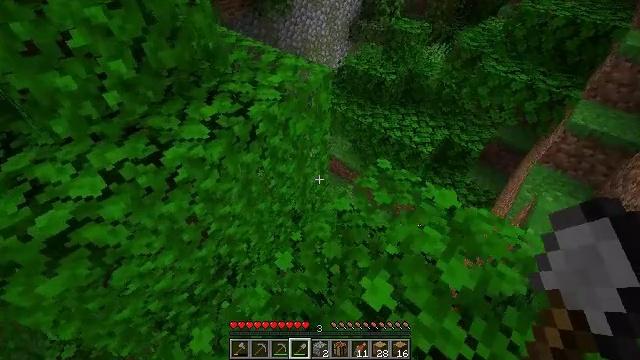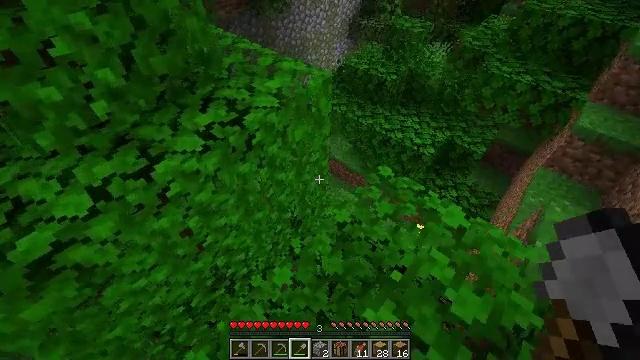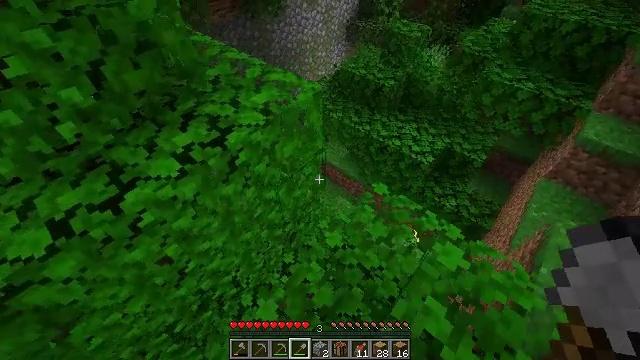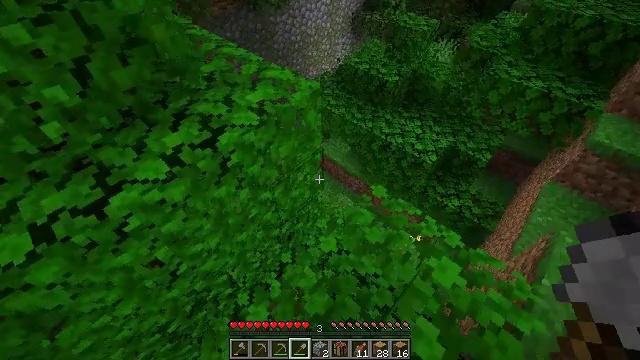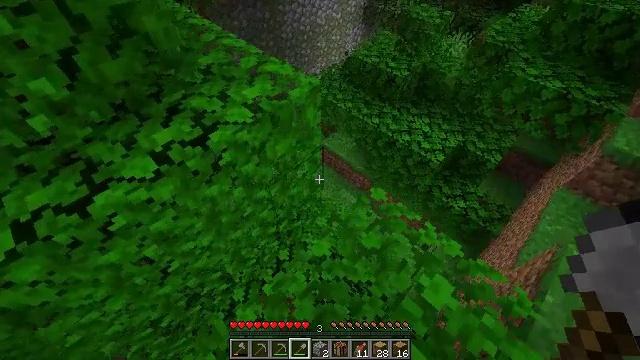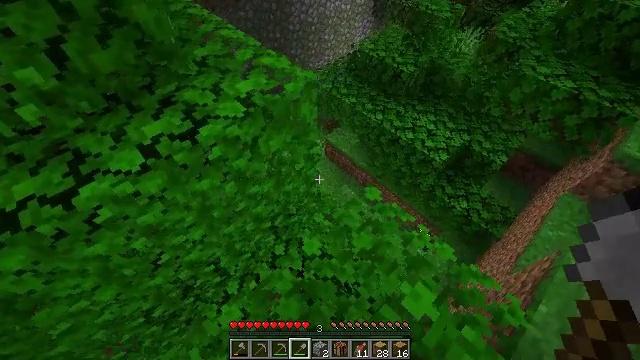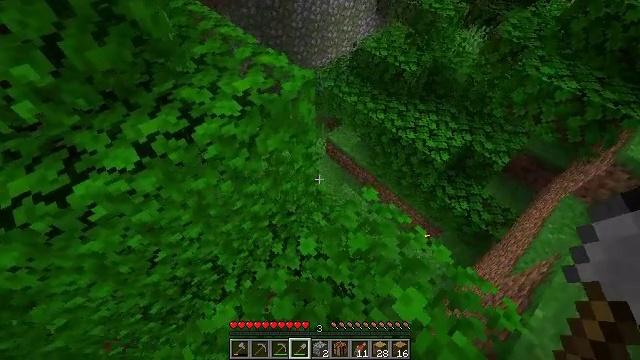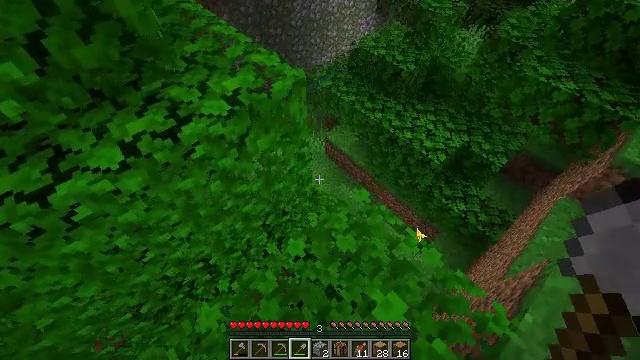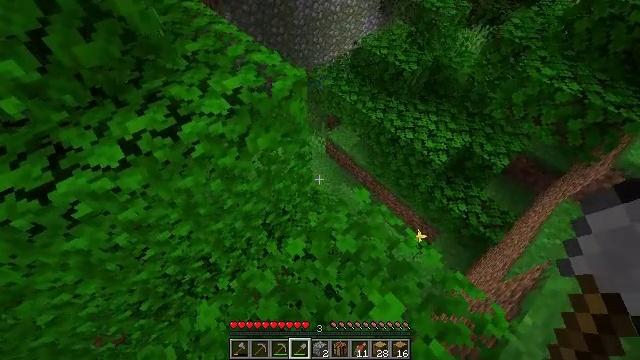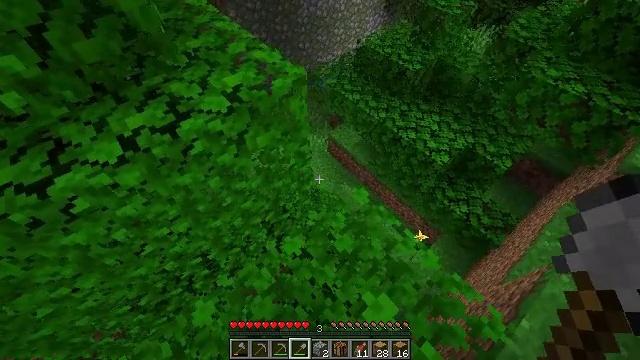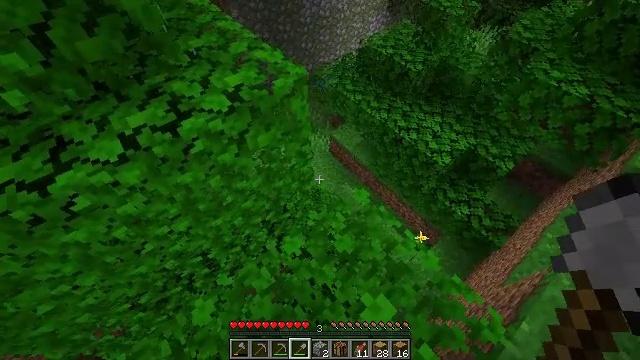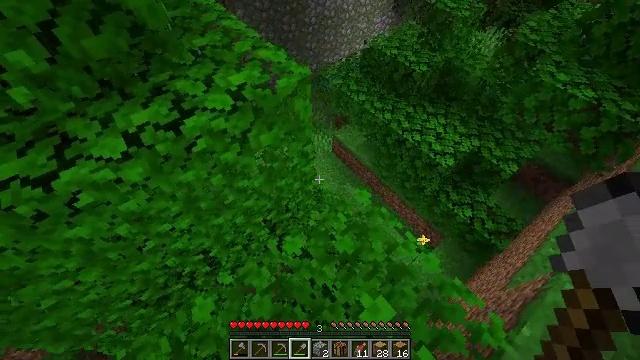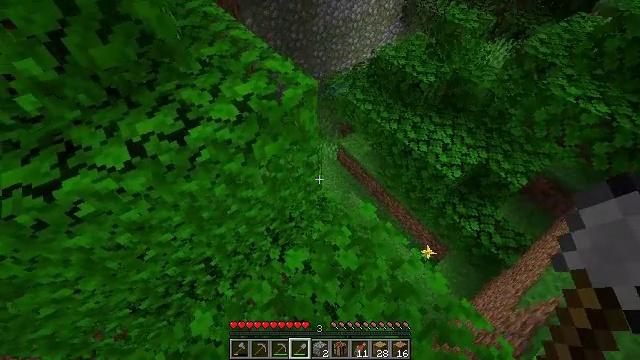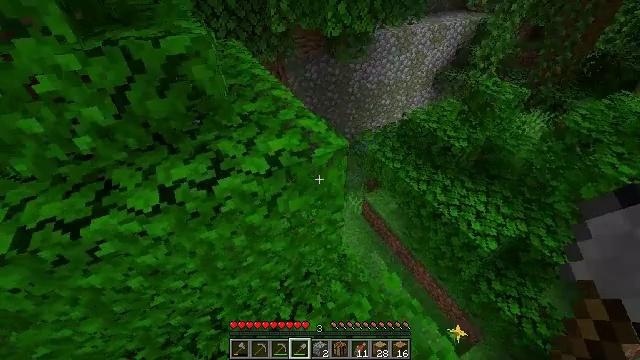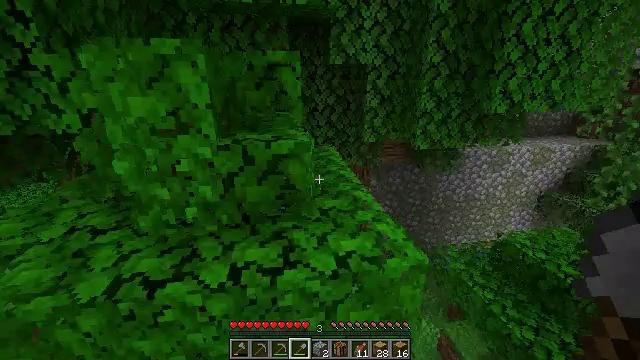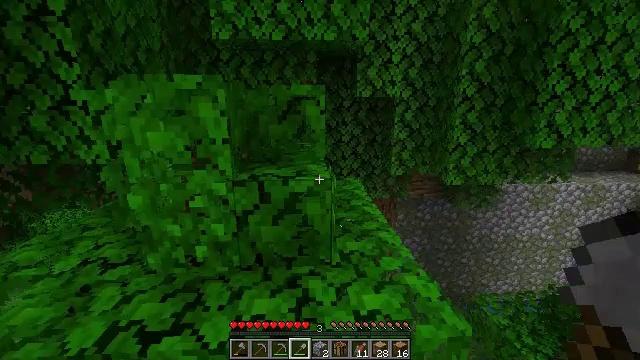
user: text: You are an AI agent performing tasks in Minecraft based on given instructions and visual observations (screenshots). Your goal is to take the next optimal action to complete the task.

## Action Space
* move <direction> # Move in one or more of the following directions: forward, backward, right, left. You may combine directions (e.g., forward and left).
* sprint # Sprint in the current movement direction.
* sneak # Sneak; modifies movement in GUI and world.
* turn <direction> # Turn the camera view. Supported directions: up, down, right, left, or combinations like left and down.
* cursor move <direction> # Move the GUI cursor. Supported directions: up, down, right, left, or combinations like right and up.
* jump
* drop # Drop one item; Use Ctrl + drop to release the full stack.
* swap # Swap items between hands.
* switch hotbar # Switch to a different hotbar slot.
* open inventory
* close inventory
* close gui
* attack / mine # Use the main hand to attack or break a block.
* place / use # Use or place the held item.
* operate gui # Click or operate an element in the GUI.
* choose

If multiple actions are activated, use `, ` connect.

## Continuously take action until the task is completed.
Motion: motion action
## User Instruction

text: Trim the tree by mining oak leaves.
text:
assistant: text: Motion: move forward and move right
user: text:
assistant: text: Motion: move forward and move right
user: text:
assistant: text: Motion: move forward and move right, turn left and down
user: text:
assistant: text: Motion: move forward and move right, turn left and down
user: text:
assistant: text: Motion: move right, turn left and down
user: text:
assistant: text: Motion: no_op
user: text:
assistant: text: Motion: no_op
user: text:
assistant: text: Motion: no_op
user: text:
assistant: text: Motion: turn left
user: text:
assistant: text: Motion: no_op
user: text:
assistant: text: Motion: turn left
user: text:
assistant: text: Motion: move forward, turn left and up
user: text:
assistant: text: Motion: move forward, turn left and up
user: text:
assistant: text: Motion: move forward, turn left and up
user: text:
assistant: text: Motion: move forward, turn left and up
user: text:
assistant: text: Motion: no_op
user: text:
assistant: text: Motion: no_op
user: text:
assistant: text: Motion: turn right and up
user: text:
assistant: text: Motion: turn right and up
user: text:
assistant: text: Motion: turn right and up
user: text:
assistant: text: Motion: turn right and up
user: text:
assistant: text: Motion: turn right and up
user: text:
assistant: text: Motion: move back, turn right
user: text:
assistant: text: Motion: move back, turn right
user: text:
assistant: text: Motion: move back
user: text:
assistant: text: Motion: no_op
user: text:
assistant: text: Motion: no_op
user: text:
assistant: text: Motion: no_op
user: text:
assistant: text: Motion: turn down
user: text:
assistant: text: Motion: no_op